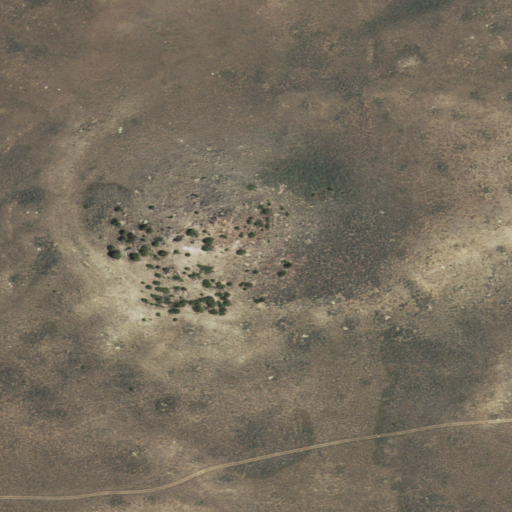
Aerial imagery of mountain in Wyoming named Antelope Butte containing only shrub